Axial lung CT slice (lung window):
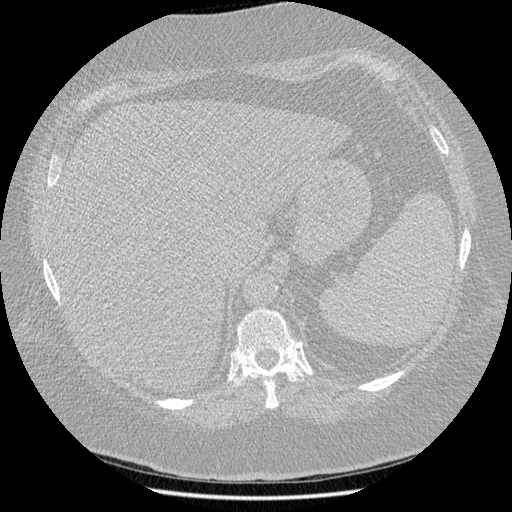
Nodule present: no